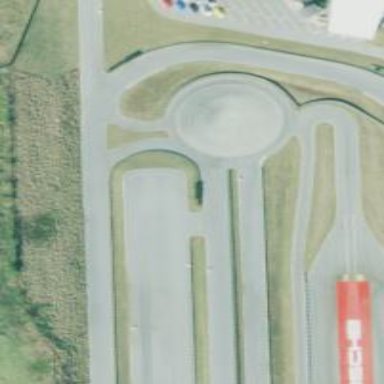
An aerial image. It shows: Raceway for motor sports.